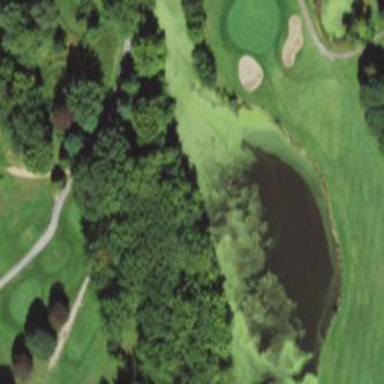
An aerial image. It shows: Golf fairway surrounded by grass.